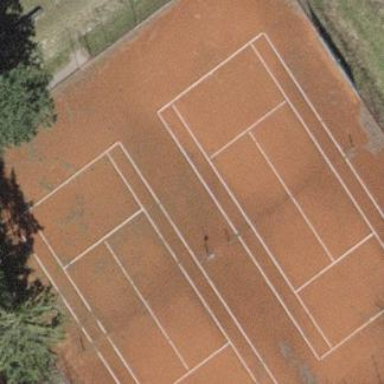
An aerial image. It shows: Tennis court in leisure pitch.